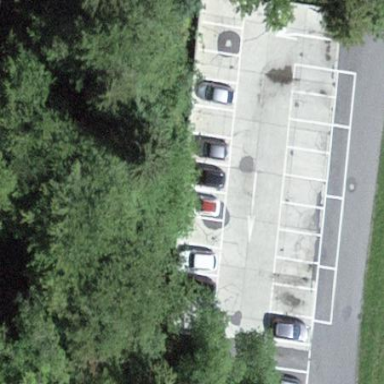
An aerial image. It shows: Parking area with asphalt surface.